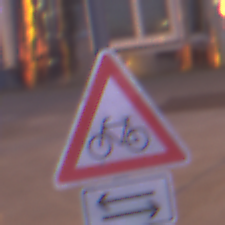
Verkehrszeichen: RadverkehrRechts
Zusatzzeichen unten: RichtungsangabeDurchPfeile7
Umgebung: Outdoor, Urban
Tageszeit: Night
Wetter: PartlyCloudy
Licht: Artificial
Jahreszeit: NotSpecified
Kontrast: HighContrast